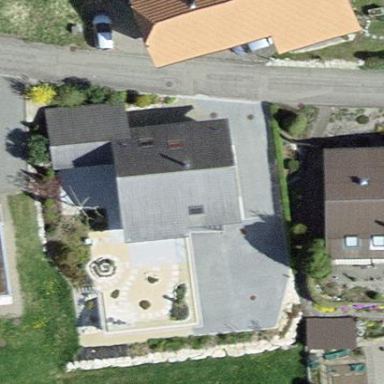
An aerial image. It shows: Residential building.